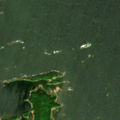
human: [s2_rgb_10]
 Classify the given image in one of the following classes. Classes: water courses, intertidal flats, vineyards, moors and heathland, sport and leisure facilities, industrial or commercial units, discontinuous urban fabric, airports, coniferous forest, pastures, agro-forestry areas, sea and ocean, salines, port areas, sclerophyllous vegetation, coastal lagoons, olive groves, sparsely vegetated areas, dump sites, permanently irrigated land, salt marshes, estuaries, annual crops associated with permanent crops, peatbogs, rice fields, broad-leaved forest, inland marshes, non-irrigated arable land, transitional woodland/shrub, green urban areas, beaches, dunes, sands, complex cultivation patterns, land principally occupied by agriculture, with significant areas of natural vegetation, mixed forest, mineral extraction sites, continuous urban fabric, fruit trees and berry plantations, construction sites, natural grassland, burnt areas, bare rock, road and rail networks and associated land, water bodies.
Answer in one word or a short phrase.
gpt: coniferous forest, mixed forest, sea and ocean